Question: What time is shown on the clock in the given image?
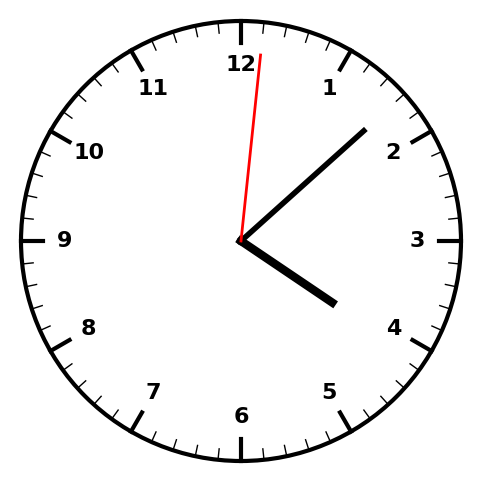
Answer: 04:08:01